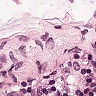
Metastatic tissue present: no